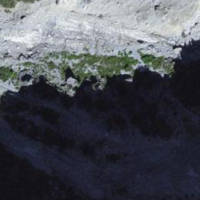
EUNIS habitat code: 31
Species observed at this site:
Dactylorhiza viridis